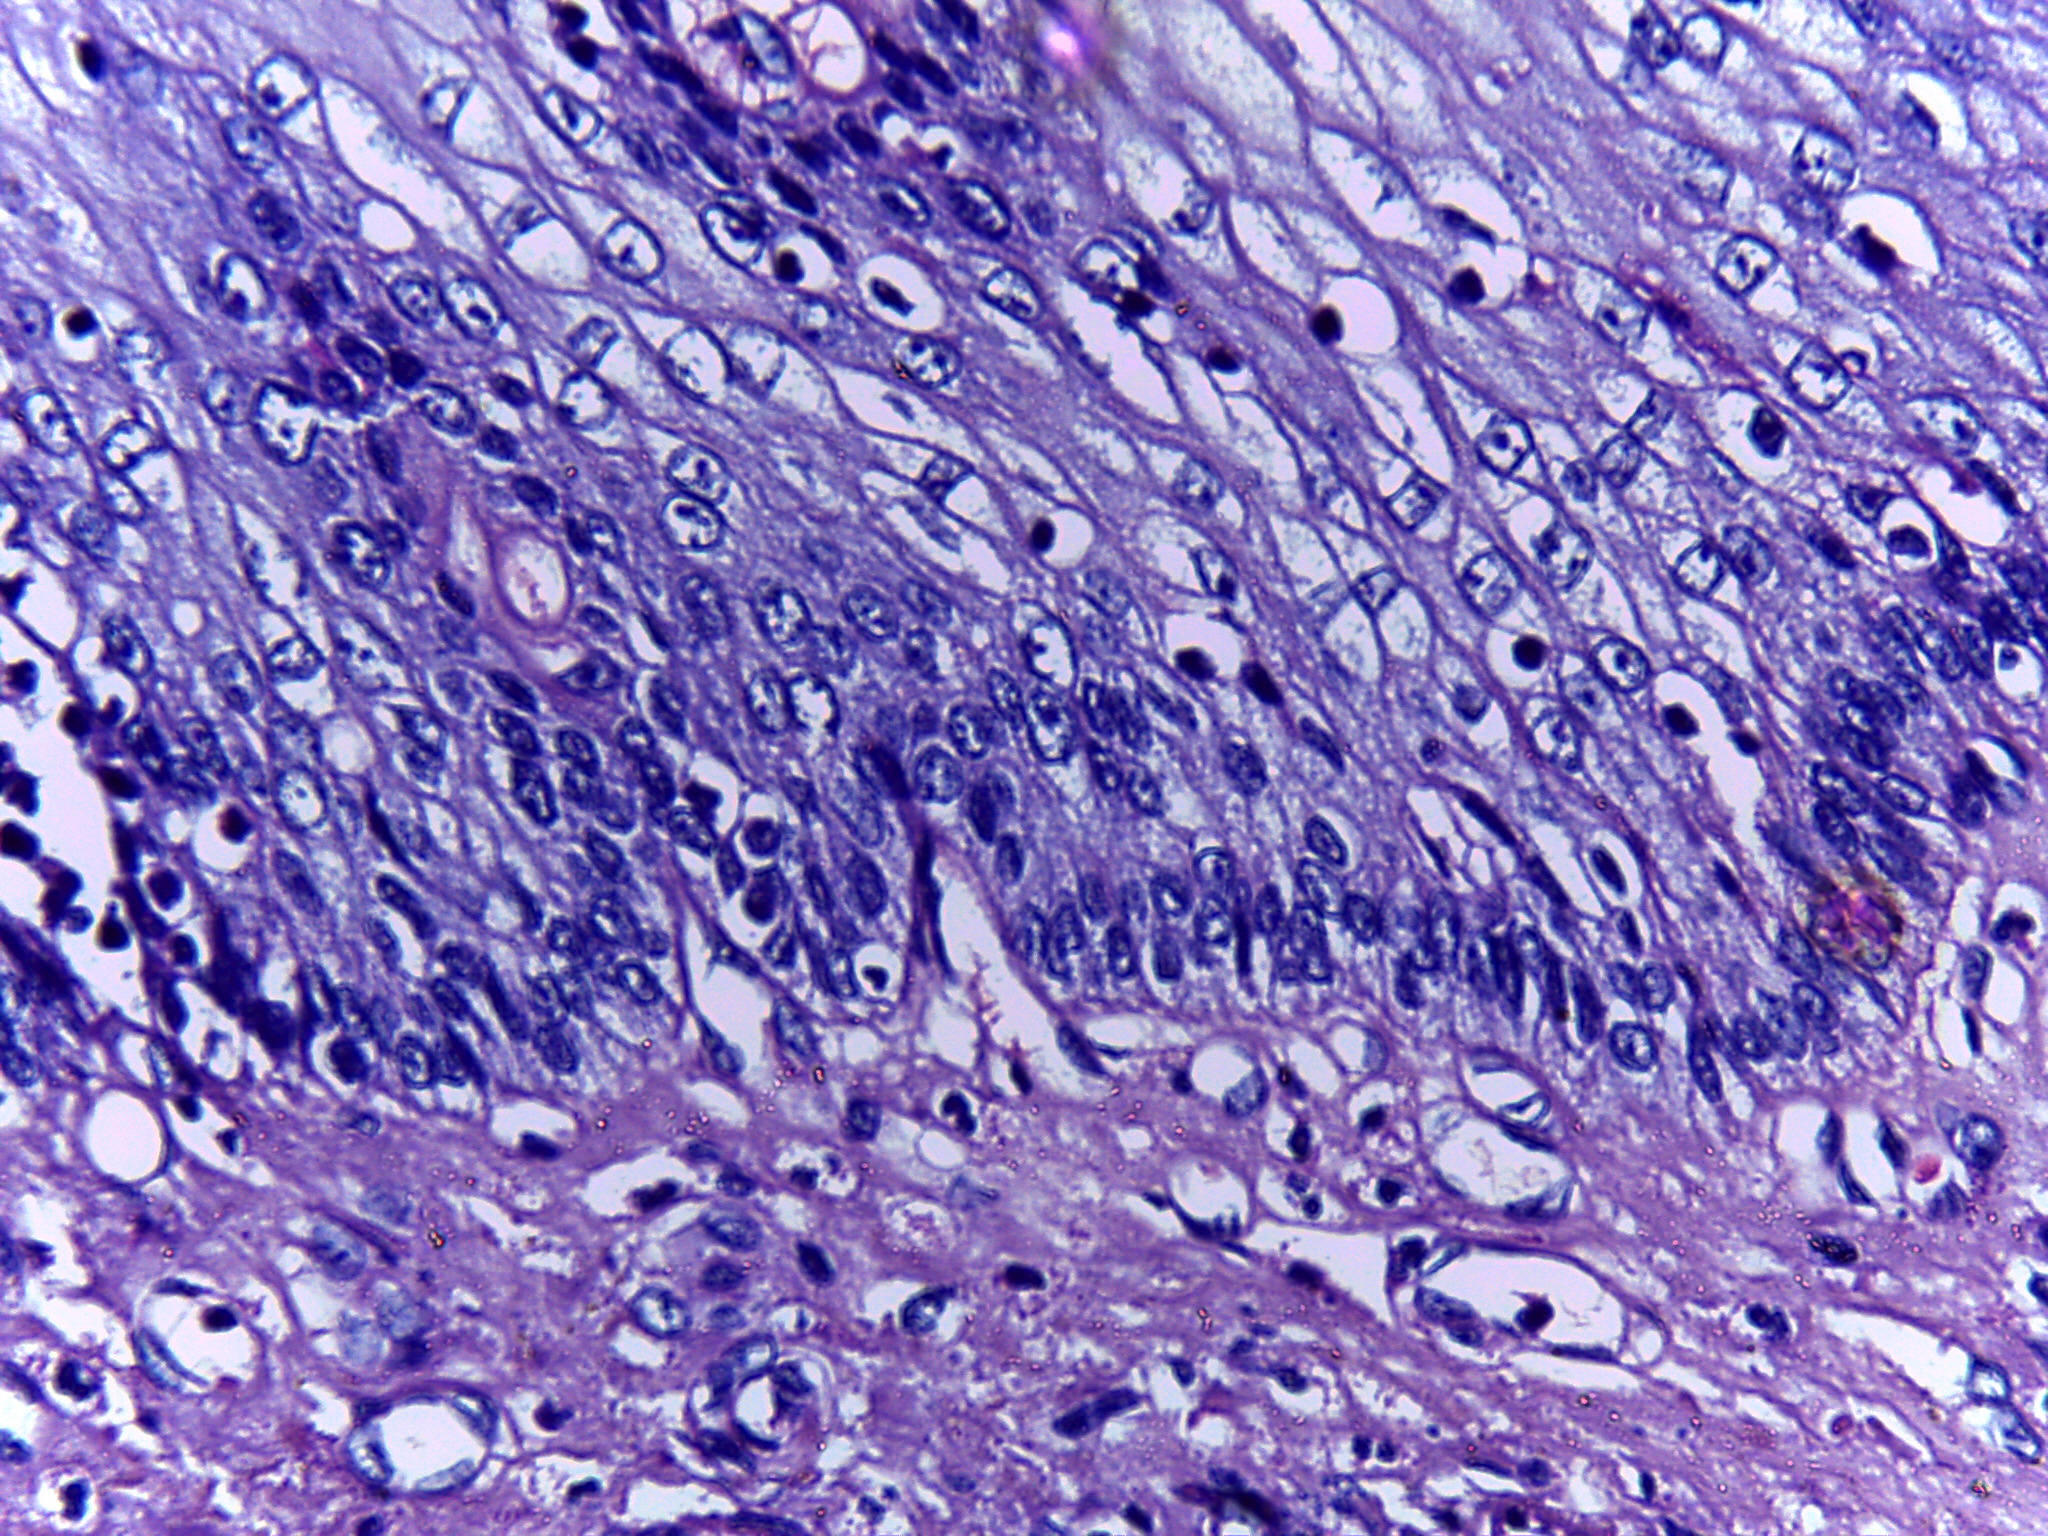
Diagnosis: Normal